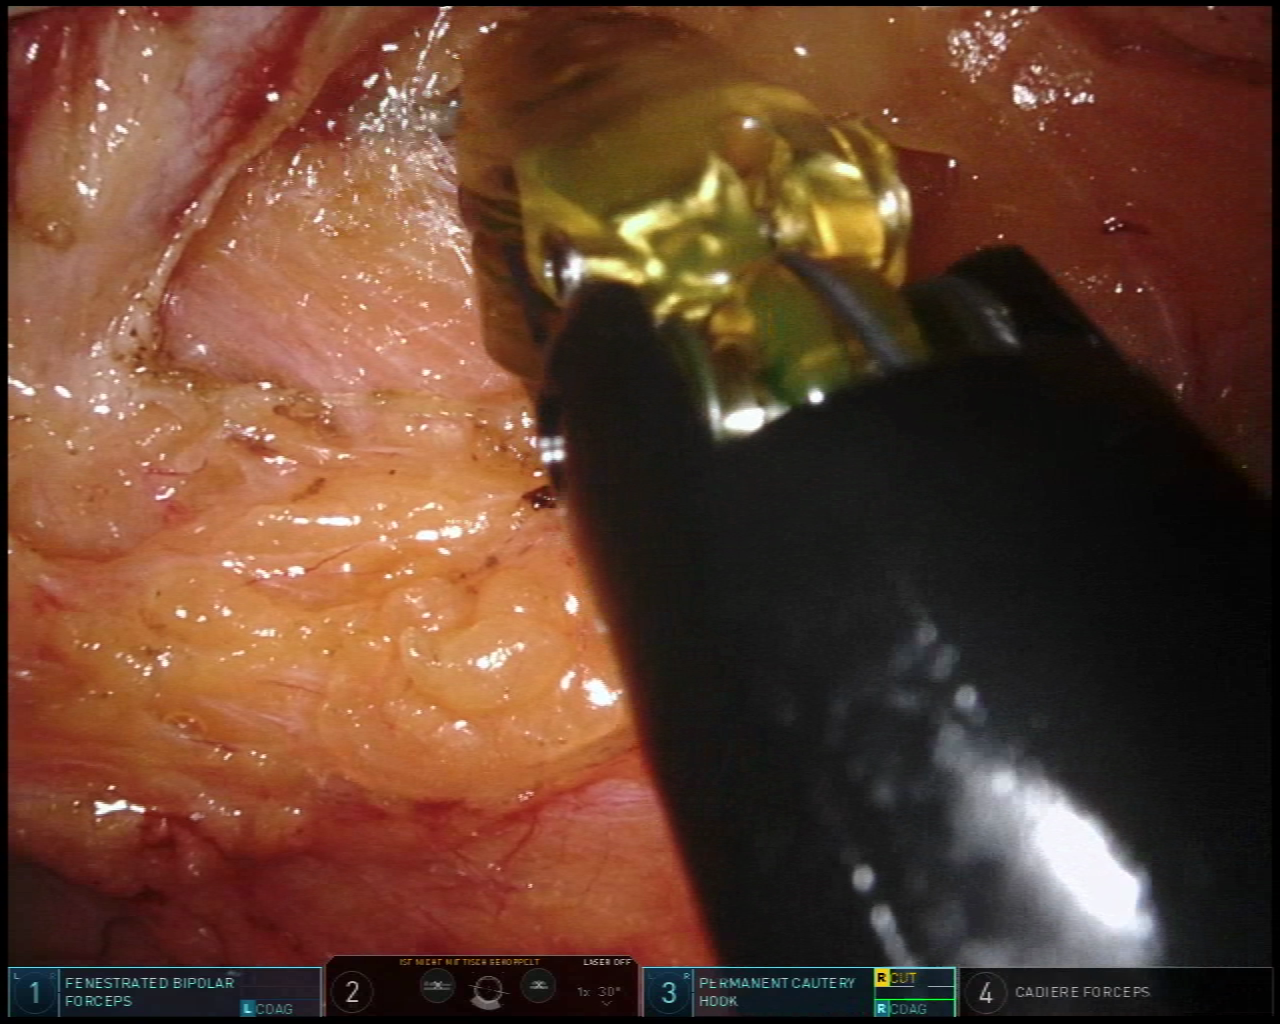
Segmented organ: inferior_mesenteric_artery
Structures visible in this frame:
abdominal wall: no
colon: no
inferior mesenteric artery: yes
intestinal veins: no
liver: no
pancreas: no
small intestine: no
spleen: no
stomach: no
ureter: no
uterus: no
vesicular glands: no